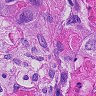
Metastatic tissue present: yes